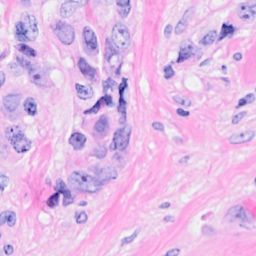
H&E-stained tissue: Breast